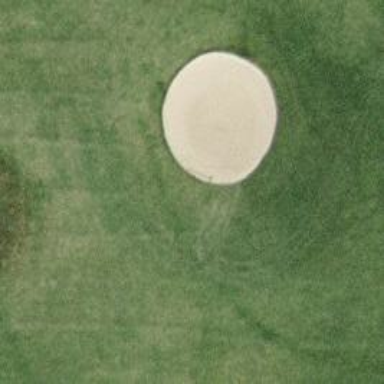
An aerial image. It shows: Sandy area is golf bunker.